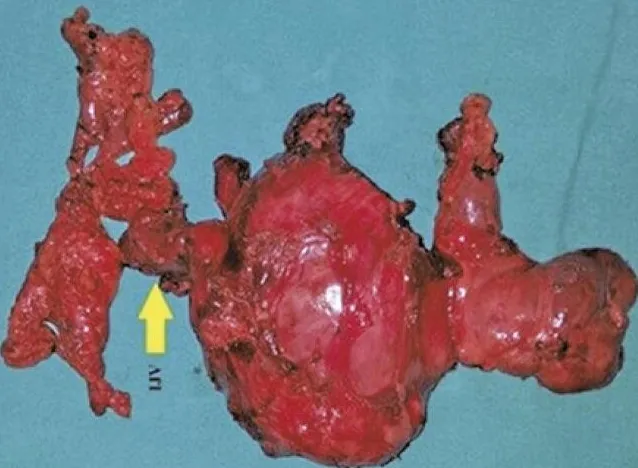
Figure showing the patient's total thyroidectomy with central and right lateral neck lymph node dissection. The thyroid capsule was not observed over the right thyroid lobe; the tumor was extrathyroidal, and the right internal jugular vein was obliterated.
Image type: medical_photograph (other_medical_photograph)